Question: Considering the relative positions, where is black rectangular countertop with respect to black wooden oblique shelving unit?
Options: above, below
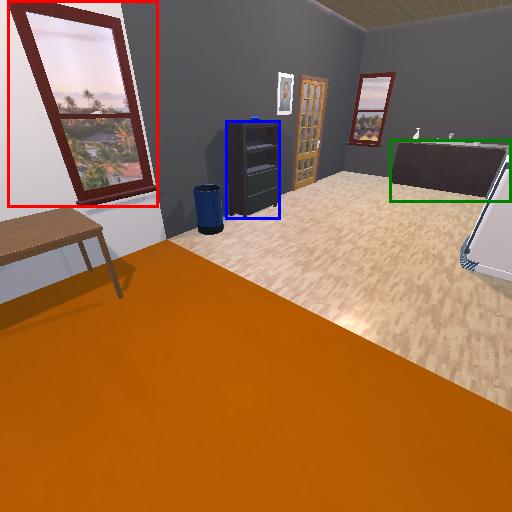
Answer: above